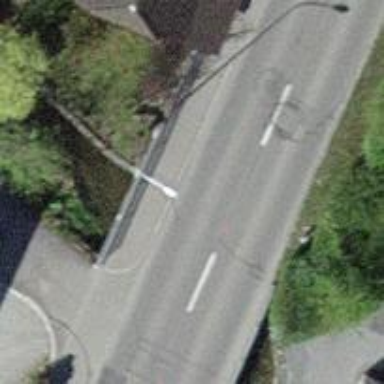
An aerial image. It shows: Secondary road with bridge. There is sidewalk on the left.